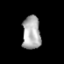
Tissue: prostate
Cell type: Epithelial cells
Senescence score: 0.2002
Nuclear area (px): 597
Mean DAPI intensity: 172.891